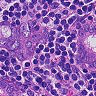
Metastatic tissue present: yes